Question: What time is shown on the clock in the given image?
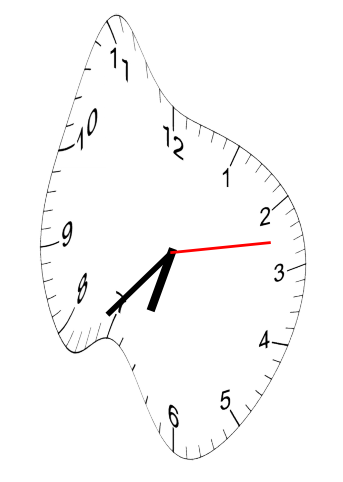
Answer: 06:37:13